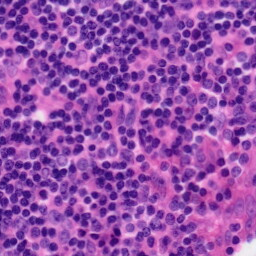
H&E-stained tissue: Tonsil